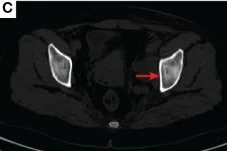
Left acetabular metastases [red arrow, (C).
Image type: radiology (ct)